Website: slack
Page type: billing-address
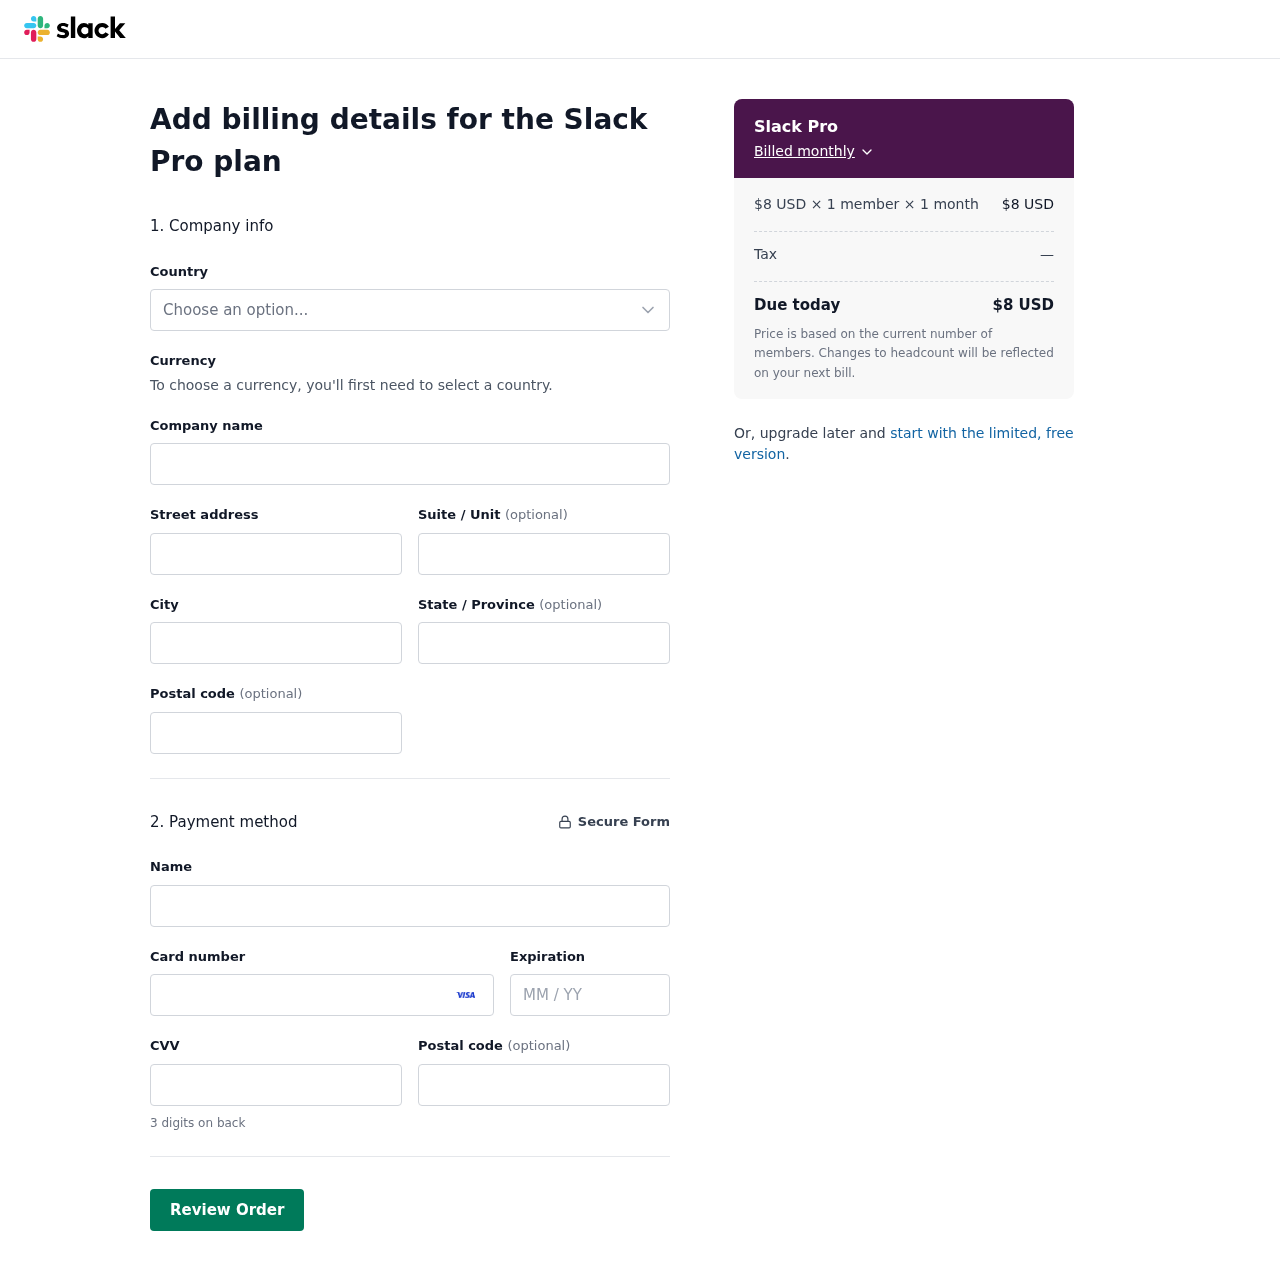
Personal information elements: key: PII_CARD_CVV
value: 748
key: PII_CARD_EXPIRY
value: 10/26
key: PII_CARD_NUMBER
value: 4770 0550 6357 4861
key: PII_CITY
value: Taylortown
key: PII_COMPANY
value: Shelton-Bernard
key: PII_COUNTRY
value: United States
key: PII_FULLNAME
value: Ashley Campos
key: PII_POSTCODE
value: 33728
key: PII_STATE
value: Alabama
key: PII_STREET
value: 11542 Anna Keys Suite 166
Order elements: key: ORDER_PLAN_PRICE
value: $8 USD
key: ORDER_NUM_MEMBERS
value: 1 member
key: ORDER_NUM_MONTHS
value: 1 month
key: ORDER_SUBTOTAL
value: $8 USD
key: ORDER_TAX
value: —
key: ORDER_TOTAL
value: $8 USD